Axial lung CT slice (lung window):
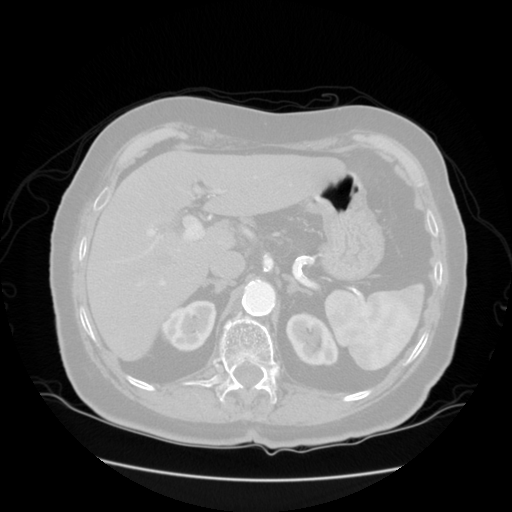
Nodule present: no